Field crop: maize
Growth stage: 2
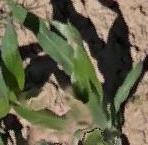
Species: maize